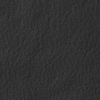
Label: not_dusty